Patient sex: F
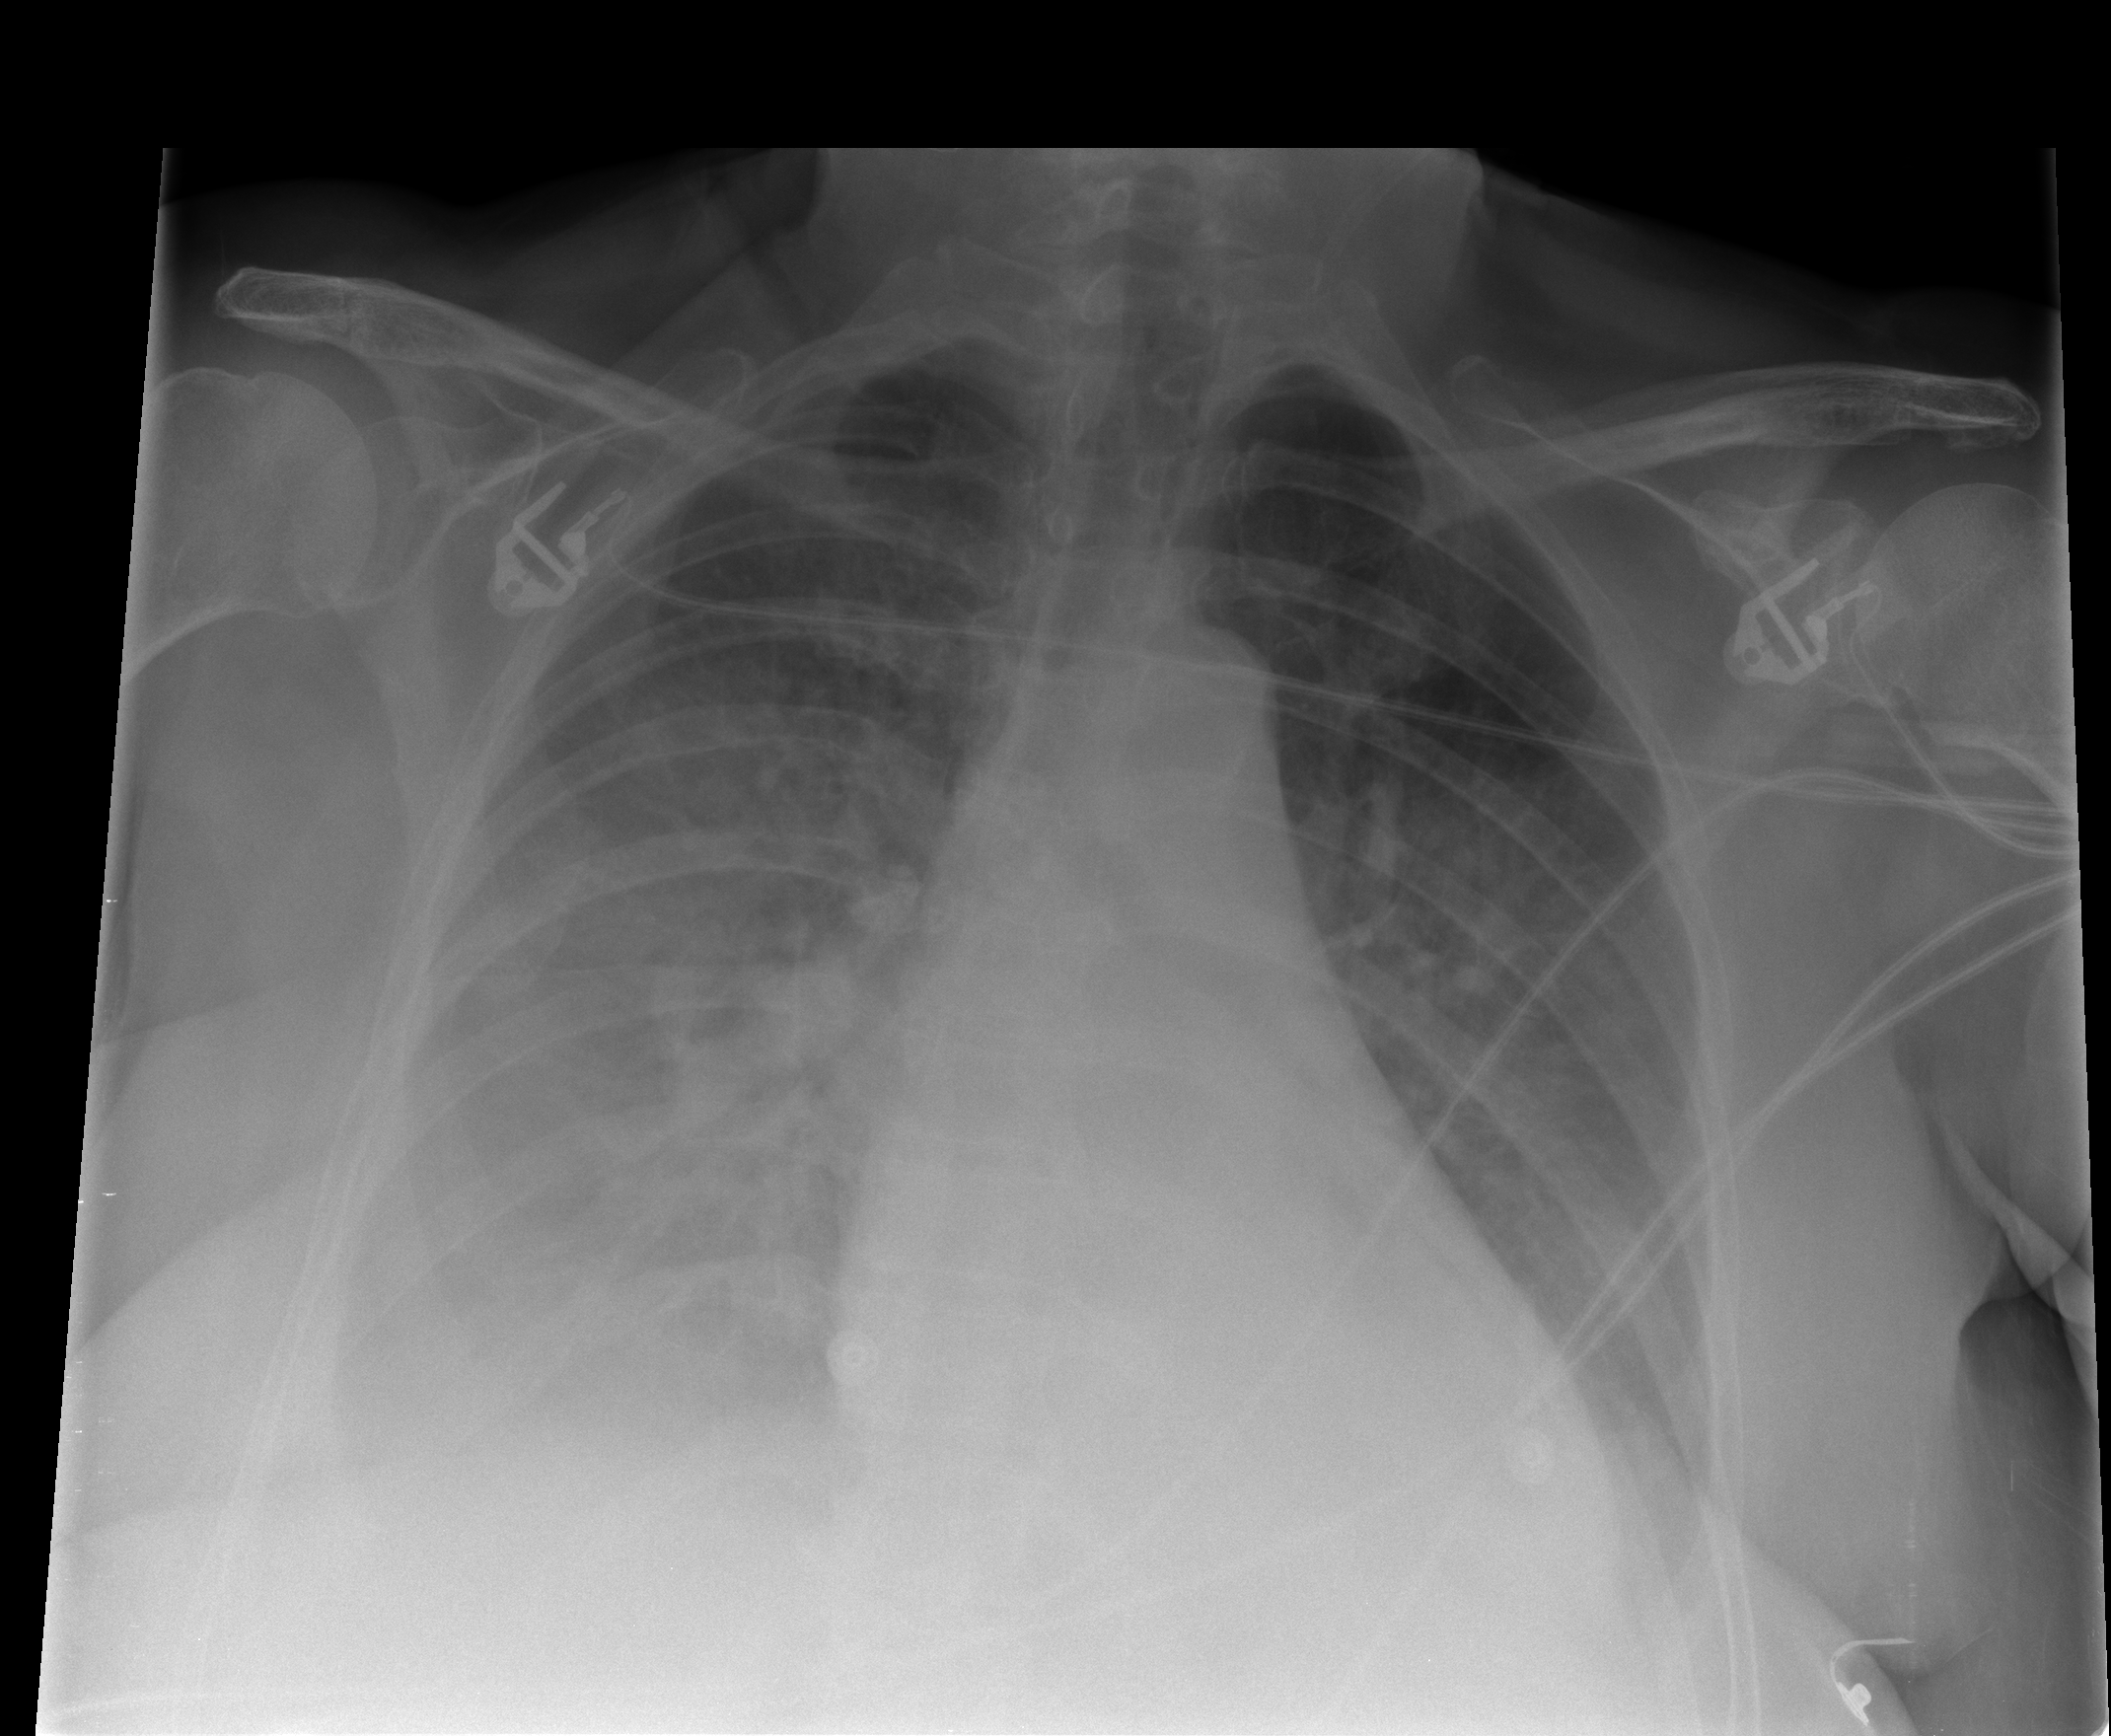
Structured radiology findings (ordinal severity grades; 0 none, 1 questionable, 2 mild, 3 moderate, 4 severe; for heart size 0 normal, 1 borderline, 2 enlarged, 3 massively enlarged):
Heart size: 0
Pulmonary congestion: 2
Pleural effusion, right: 3
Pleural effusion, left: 2
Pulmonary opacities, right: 2
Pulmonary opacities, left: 0
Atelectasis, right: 2
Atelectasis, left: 0